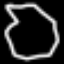
Label: octagon